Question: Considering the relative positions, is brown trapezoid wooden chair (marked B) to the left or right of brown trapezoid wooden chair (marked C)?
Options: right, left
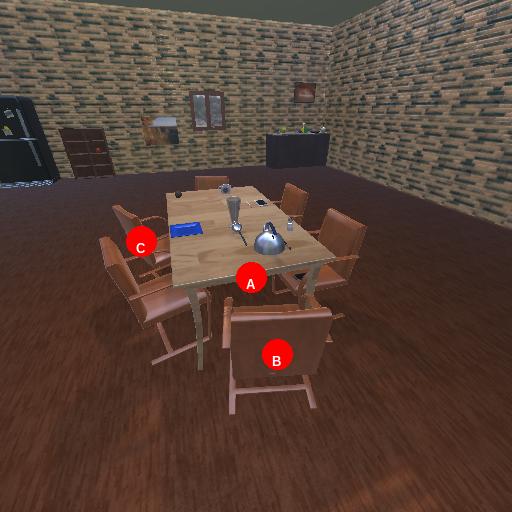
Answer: right